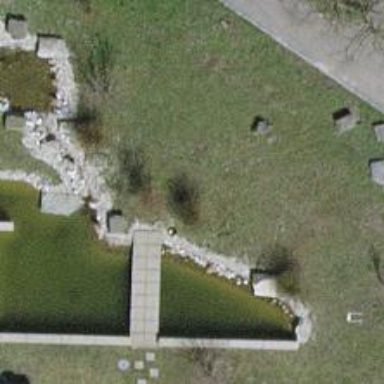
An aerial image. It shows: Footway bridge with surface made of concrete plates.